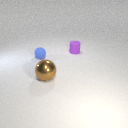
large brown metal sphere in front of small blue rubber sphere